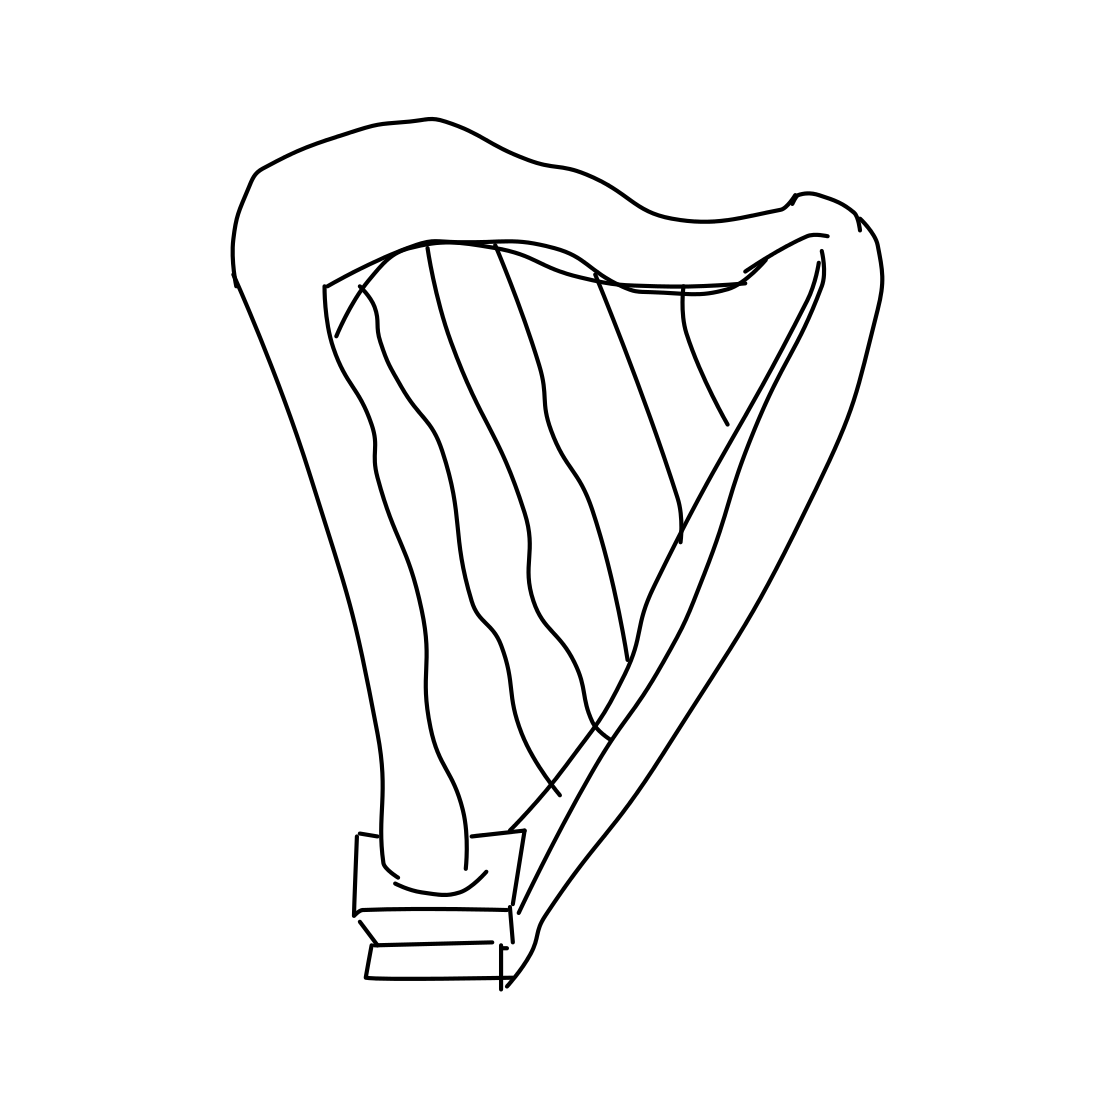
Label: harp